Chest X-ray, AP view. Patient: 29 years old, sex F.
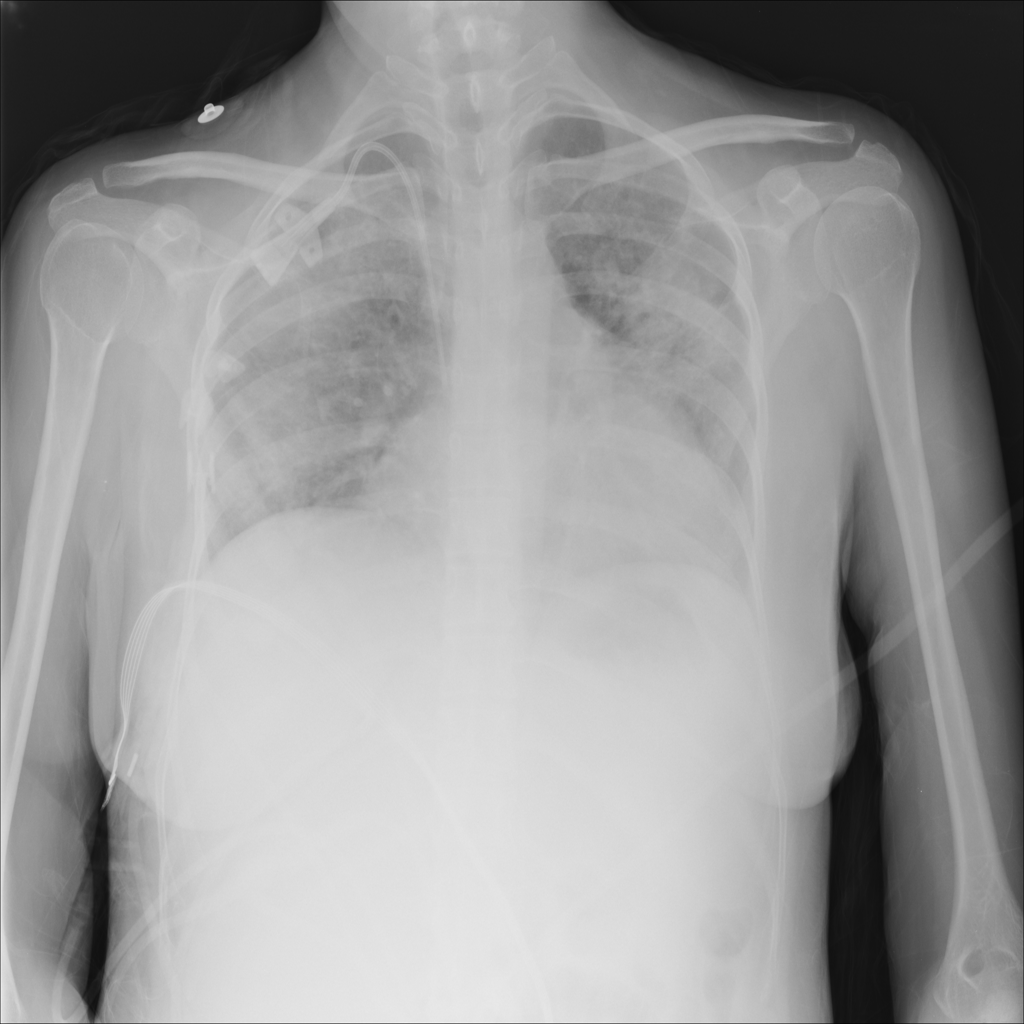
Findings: Effusion, Infiltration